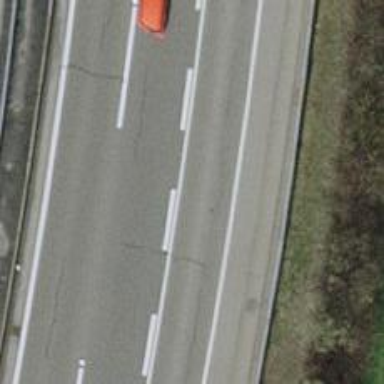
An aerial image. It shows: Asphalt motorway.